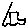
Label: car